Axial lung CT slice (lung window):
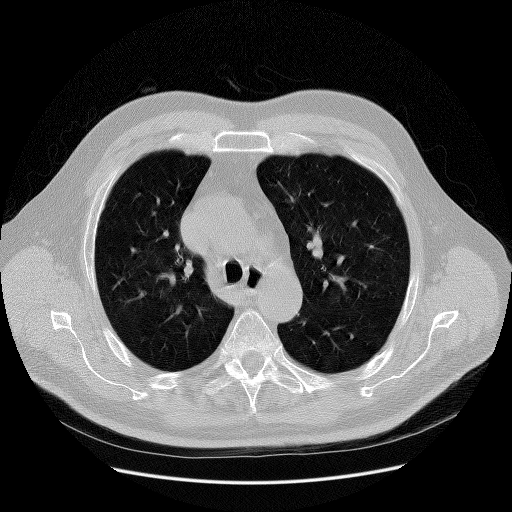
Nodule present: no